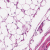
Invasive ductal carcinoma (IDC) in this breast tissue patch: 0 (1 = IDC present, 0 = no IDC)